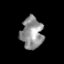
Tissue: skin
Cell type: T cells
Senescence score: 0.2194
Nuclear area (px): 691
Mean DAPI intensity: 143.787